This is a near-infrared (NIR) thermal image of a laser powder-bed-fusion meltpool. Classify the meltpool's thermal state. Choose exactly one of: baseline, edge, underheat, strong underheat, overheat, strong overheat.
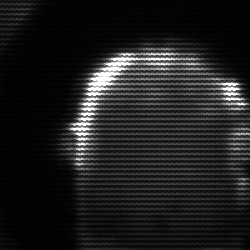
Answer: baseline